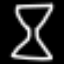
Label: hourglass